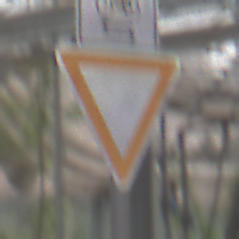
Verkehrszeichen: VorfahrtGewaehren
Zusatzzeichen oben: RichtungsangabeDurchPfeile9
Umgebung: Roofed, Special
Tageszeit: Midday
Wetter: Overcast
Licht: Natural
Jahreszeit: NotSpecified
Kontrast: LowContrast